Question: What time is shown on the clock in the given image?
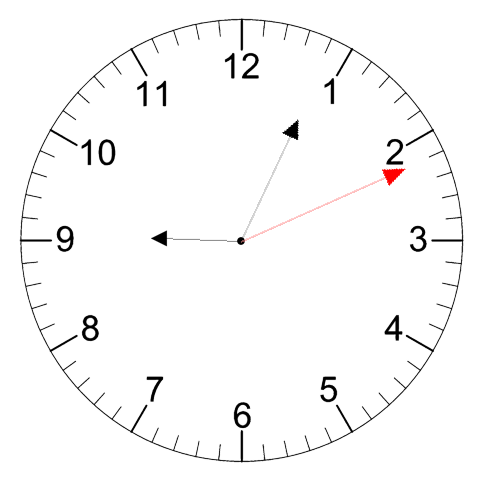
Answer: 09:04:11